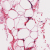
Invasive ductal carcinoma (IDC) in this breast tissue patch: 0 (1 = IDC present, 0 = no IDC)